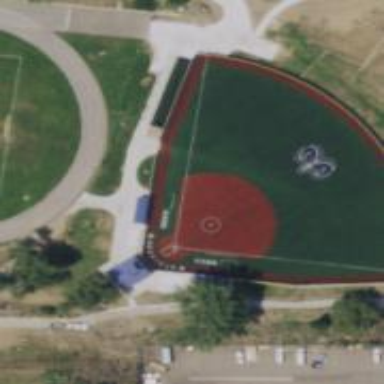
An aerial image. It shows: Baseball pitch for leisure and sports activities.